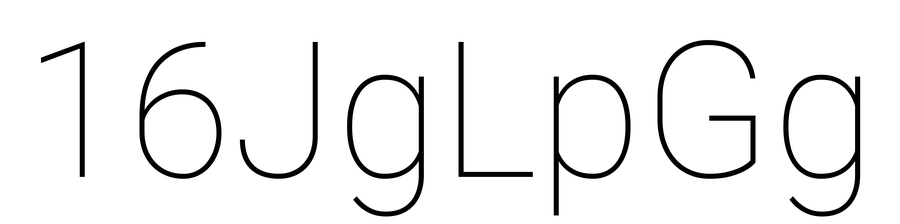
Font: Roboto_Thin